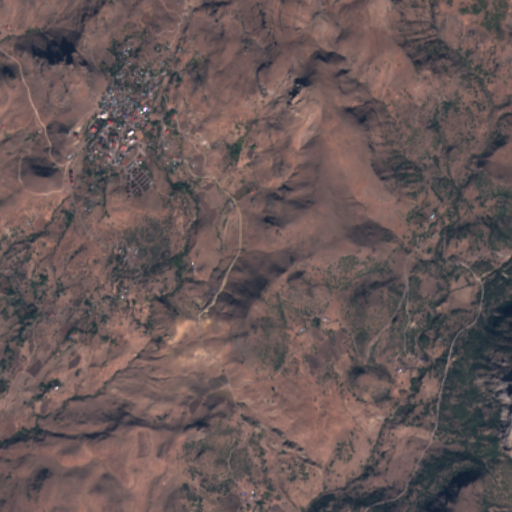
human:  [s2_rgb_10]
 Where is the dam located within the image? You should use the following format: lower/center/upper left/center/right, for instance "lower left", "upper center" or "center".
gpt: The dam is located in the upper left of the image.
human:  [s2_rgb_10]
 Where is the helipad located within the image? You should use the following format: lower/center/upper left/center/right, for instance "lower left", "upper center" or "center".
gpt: The helipad is located in the upper left of the image.
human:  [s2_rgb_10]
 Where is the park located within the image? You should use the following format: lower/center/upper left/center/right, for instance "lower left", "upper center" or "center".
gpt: The park is located in the upper left of the image.
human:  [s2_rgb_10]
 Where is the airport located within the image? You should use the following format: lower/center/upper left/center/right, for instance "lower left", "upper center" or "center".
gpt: There is no airport in the image.